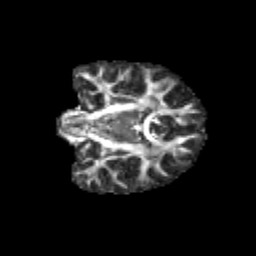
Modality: FA
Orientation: coronal
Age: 12
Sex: male
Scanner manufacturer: siemens
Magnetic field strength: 3 T
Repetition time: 3.8 s
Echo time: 0.07 s